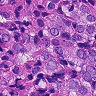
Metastatic tissue present: yes